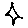
Label: star